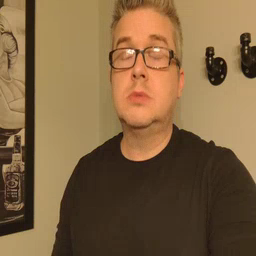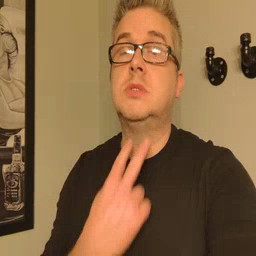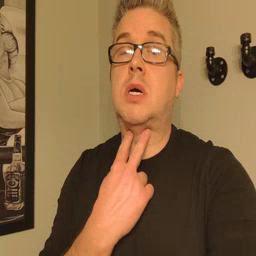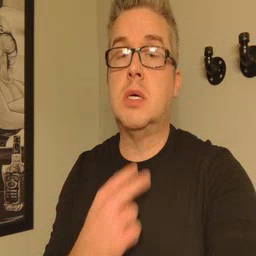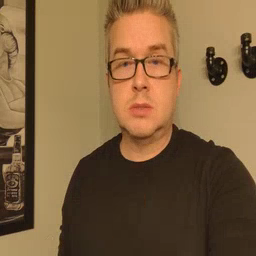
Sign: stuck